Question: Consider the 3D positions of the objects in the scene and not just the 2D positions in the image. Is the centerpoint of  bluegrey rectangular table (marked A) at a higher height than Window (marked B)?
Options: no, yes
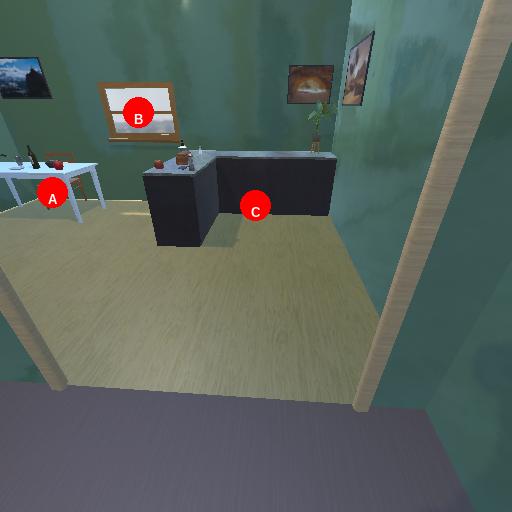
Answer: no